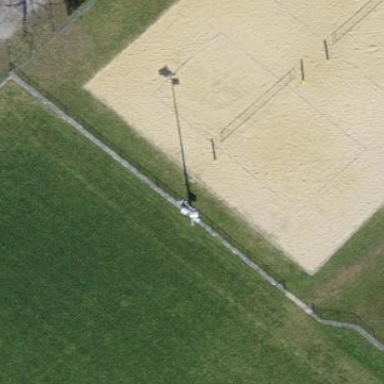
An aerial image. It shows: Beach volleyball pitch for leisure land activities.